Question: so this code here dynamically adds buttons to my wpf windows application. I cant think of the way in which I can call buttons which actually runat server because they are randomly added.
'''
namespace DynamicButtons
{
public partial class Window1
{
public Window1()
{
this.InitializeComponent();
populateButtons();
}
public void populateButtons()
{
int xPos;
int yPos;
Random ranNum = new Random();
for (int i = 0; i < 4; i++)
{
Button foo = new Button();
Style buttonStyle = Window.Resources["CurvedButton"] as Style;
int sizeValue = ranNum.Next(100);
foo.Width = sizeValue;
foo.Height = sizeValue;
xPos = ranNum.Next(200);
yPos = ranNum.Next(300);
foo.HorizontalAlignment = HorizontalAlignment.Left;
foo.VerticalAlignment = VerticalAlignment.Top;
foo.Margin = new Thickness(xPos, yPos, 0, 0);
foo.Style = buttonStyle;
foo.Name = "button" + i;
foo.Click += new RoutedEventHandler(buttonClick);
LayoutRoot.Children.Add(foo);
}
}
private void buttonClick(object sender, EventArgs e)
{
Button clicked = (Button) sender;
// something like certainWindowsButton((i)<-this has to be based on above code) = clicked.Name();
MessageBox.Show("Button's name is: " + clicked.Name);
}
}
}
'''
Every time the application runs the buttons are randomly assigned, what I want is a way in which I can interact with them from the code behind.
So
'''
foo.Name = "button" + i;
'''
means when or whichever button is clicked a number is assigned to it but how can I interact with that button in the code?
'''
private void buttonClick(object sender, EventArgs e)
{
Button clicked = (Button) sender;
// something like certainWindowsButton((i)<-this has to be based on above code) = clicked.Name();
MessageBox.Show("Button's name is: " + clicked.Name);
}
}
'''
I hope that makes sense.
To give you a sense of whats happening at design level:

Each of these grey squares are buttons each button is randomly assigned its designated name and number and each time the application runs these buttons will be reassigned a different number.
I need a way inwhich when a number is assigned to it I can then fire an event for that button clicked.
So randomly a button has been assigned number 1, take this number 1 and then assign it to
'''
private void buttonClick(object sender, EventArgs e)
if
{
button1_Click = clicked.Name(strip away "button" and make sure the (variableNumber leftover matches button(1)_Click);
}
else
button2
'''
etc etc
Which then fires my button event:
'''
private void button1_Click(object sender, RoutedEventArgs e)
{
MessageBox.Show("yay each randomly assigned button now correlates with a real button event");
}
}
}
'''
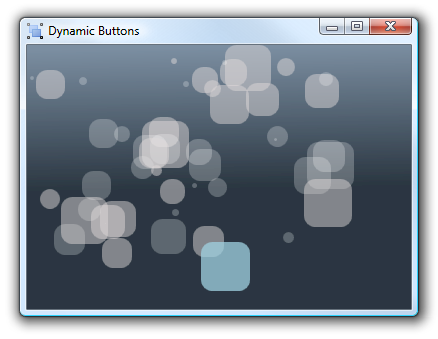
Answer: Is this more what you're looking for? This takes each buttonNClick handler and creates a button for it. This way you don't even need the "i".
'''
partial class Window1 {
void button3Click(object sender, RoutedEventArgs e) {
//Whatever you want here
}
void button2Click(object sender, RoutedEventArgs e) {
//Whatever you want here
}
void button1Click(object sender, RoutedEventArgs e) {
//Whatever you want here
}
public Window1() {
this.InitializeComponent();
populateButtons();
}
public void populateButtons() {
int xPos;
int yPos;
Random ranNum = new Random();
foreach (var routedEventHandler in new RoutedEventHandler[] { button1Click, button2Click, button3Click }) {
Button foo = new Button();
int sizeValue = ranNum.Next(100);
foo.Width = sizeValue;
foo.Height = sizeValue;
xPos = ranNum.Next(200);
yPos = ranNum.Next(300);
foo.HorizontalAlignment = HorizontalAlignment.Left;
foo.VerticalAlignment = VerticalAlignment.Top;
foo.Margin = new Thickness(xPos, yPos, 0, 0);
foo.Click += routedEventHandler;
LayoutRoot.Children.Add(foo);
}
}
}
'''